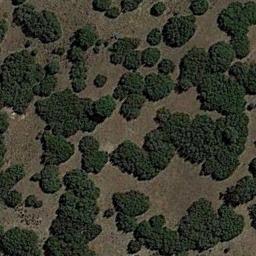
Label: chaparral